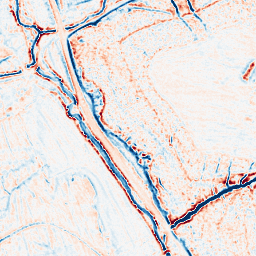
Category: edge_preserving
Decomposition family: bilateral
Decomposition parameters: d: 9
sigma_color: 100
sigma_space: 25
Upsampling method: linear_exact
Upsampling parameters: scale: 4
Upsampling scale: 4